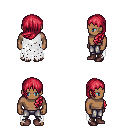
a pixel art fantasy rpg character, male body template, human, dark skin, white tattered cape, metal pants, ruby red left-swept hairstyle, maroon shoes, four views (front, back, left, right), 2x2 character sprite sheet, small pixel art, hard edges, no anti-aliasing